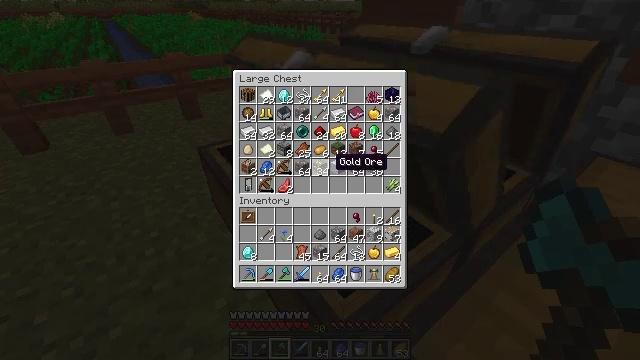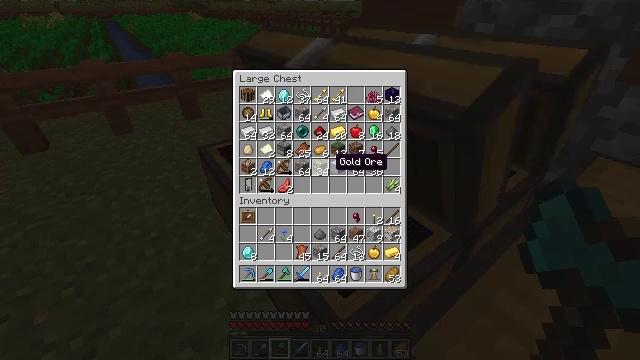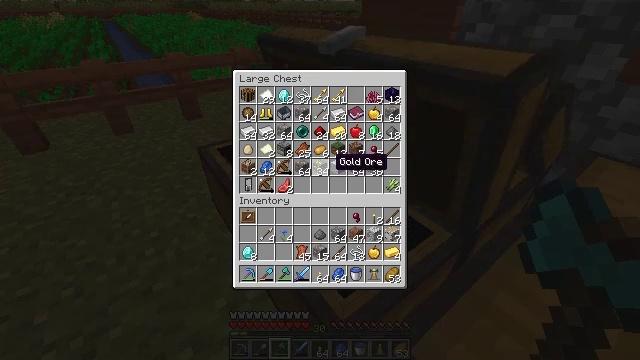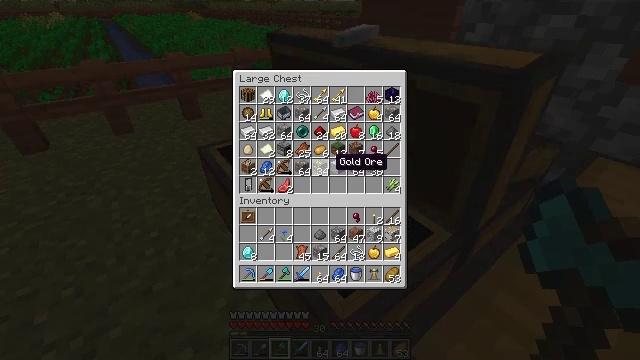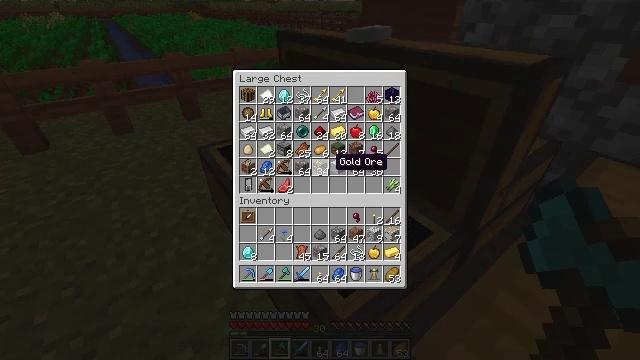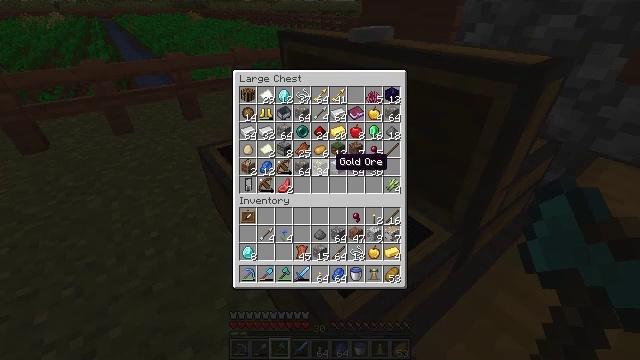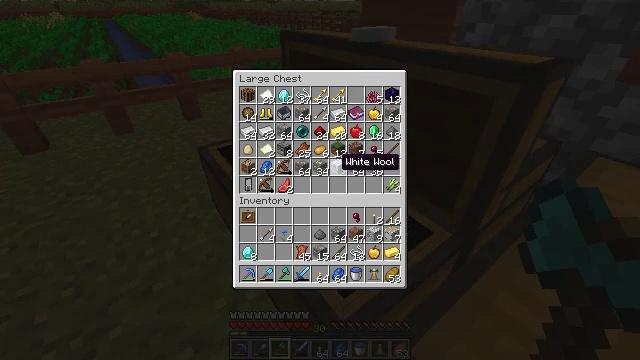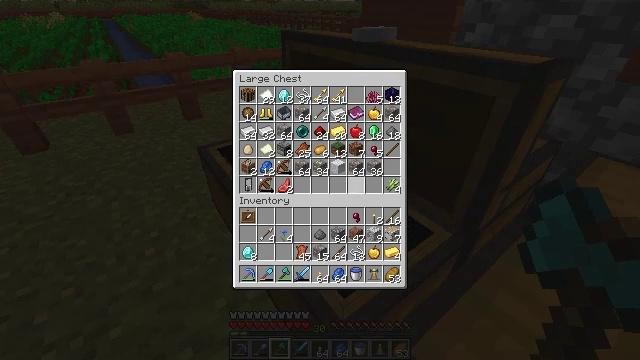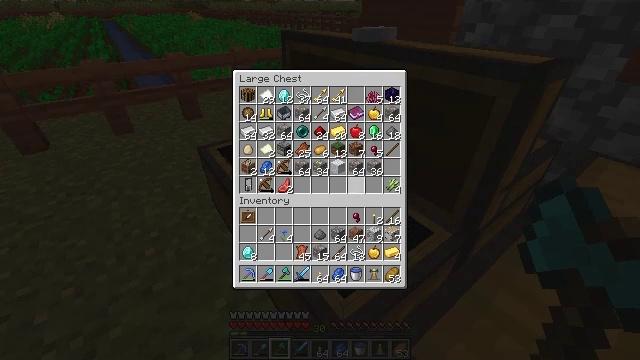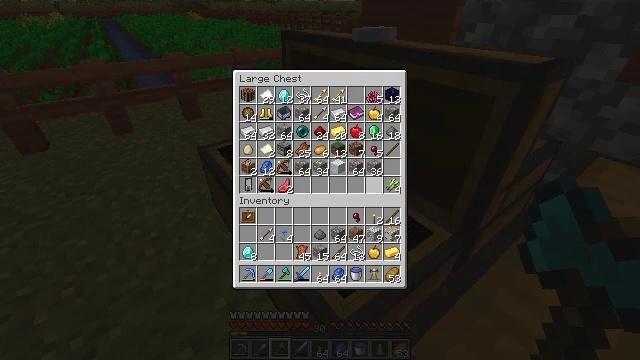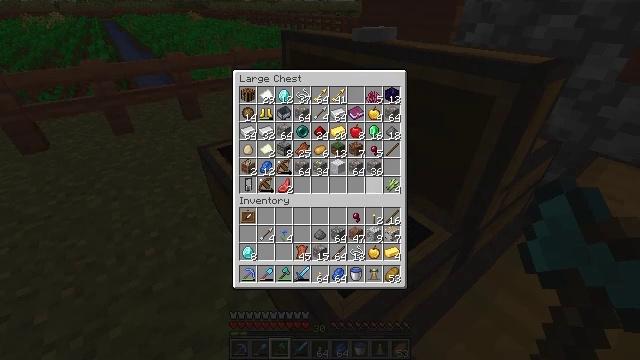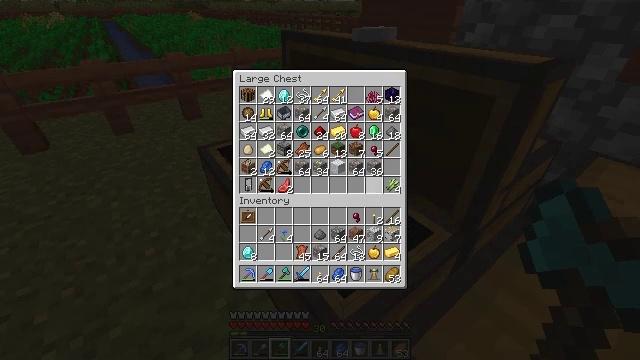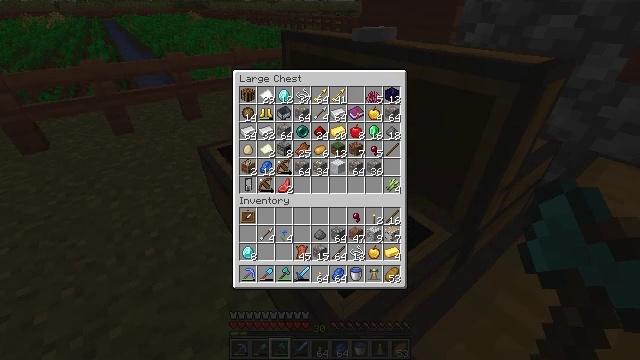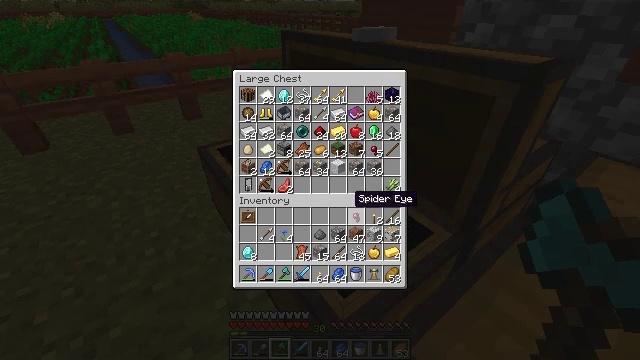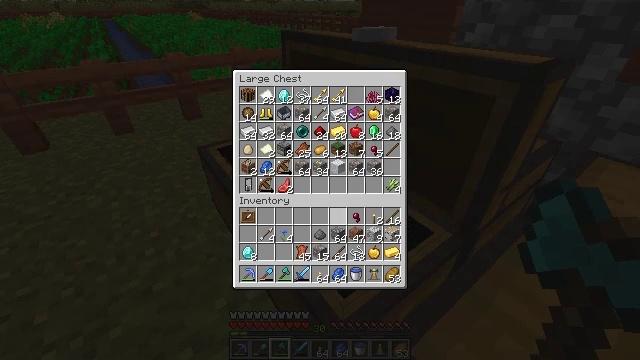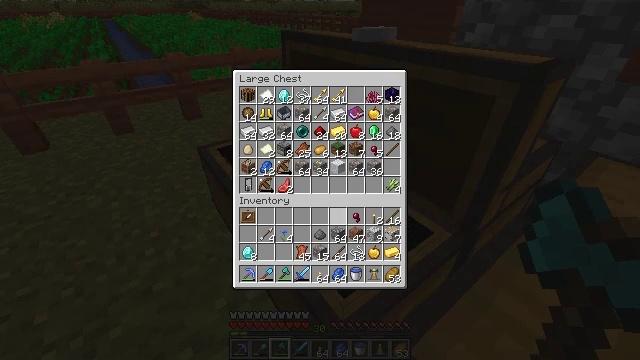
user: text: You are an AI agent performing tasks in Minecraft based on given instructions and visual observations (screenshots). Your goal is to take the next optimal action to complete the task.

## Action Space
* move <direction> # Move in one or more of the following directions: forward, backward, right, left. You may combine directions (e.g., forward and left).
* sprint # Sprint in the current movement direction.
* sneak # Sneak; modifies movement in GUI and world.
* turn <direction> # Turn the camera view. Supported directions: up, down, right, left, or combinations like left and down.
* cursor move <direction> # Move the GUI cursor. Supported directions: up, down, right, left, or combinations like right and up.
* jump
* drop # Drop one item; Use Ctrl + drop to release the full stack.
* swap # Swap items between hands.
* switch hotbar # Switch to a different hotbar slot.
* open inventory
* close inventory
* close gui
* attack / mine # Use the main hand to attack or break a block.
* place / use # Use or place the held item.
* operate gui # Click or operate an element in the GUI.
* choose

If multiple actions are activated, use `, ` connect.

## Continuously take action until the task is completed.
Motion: motion action
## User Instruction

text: Get a diamond hoe by crafting it.
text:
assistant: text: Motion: no_op
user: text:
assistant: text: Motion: no_op
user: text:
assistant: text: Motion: no_op
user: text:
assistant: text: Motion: no_op
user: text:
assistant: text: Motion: no_op
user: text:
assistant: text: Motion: no_op
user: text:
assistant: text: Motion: cursor move right and down
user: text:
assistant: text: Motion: cursor move right
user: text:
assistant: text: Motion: cursor move right
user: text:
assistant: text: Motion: no_op
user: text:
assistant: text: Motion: no_op
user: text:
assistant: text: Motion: cursor move left and down
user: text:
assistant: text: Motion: cursor move left and down
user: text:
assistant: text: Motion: cursor move left
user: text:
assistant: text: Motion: no_op
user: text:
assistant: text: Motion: no_op
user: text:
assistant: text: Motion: no_op
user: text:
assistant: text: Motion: no_op
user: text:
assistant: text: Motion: no_op
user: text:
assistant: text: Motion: no_op
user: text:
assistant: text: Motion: no_op
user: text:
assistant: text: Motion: no_op
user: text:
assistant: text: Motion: cursor move down
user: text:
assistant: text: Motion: no_op
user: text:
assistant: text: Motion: no_op
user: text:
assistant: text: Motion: no_op
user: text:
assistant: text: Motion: no_op
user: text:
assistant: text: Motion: no_op
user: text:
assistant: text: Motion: no_op
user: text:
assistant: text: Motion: no_op